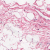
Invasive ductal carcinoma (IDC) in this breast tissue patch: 0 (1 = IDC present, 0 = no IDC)